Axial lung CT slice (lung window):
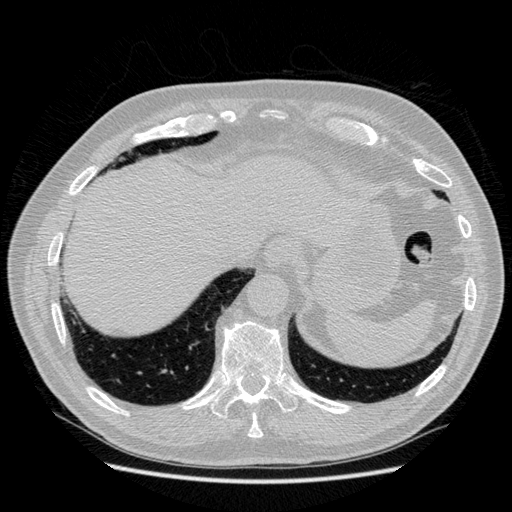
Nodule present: no